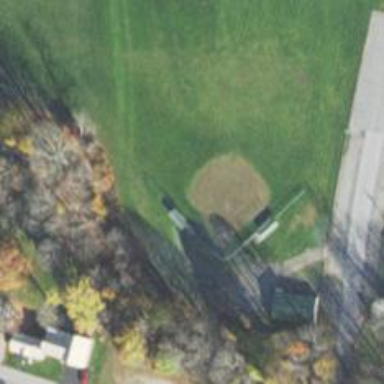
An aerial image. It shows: Baseball pitch for leisure land.